Field crop: maize
Growth stage: 2
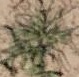
Species: salsola